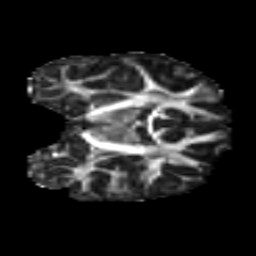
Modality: FA
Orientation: coronal
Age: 10
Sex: male
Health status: ill
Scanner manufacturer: ge
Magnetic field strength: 3 T
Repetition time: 6.752 s
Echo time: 0.079 s